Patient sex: F
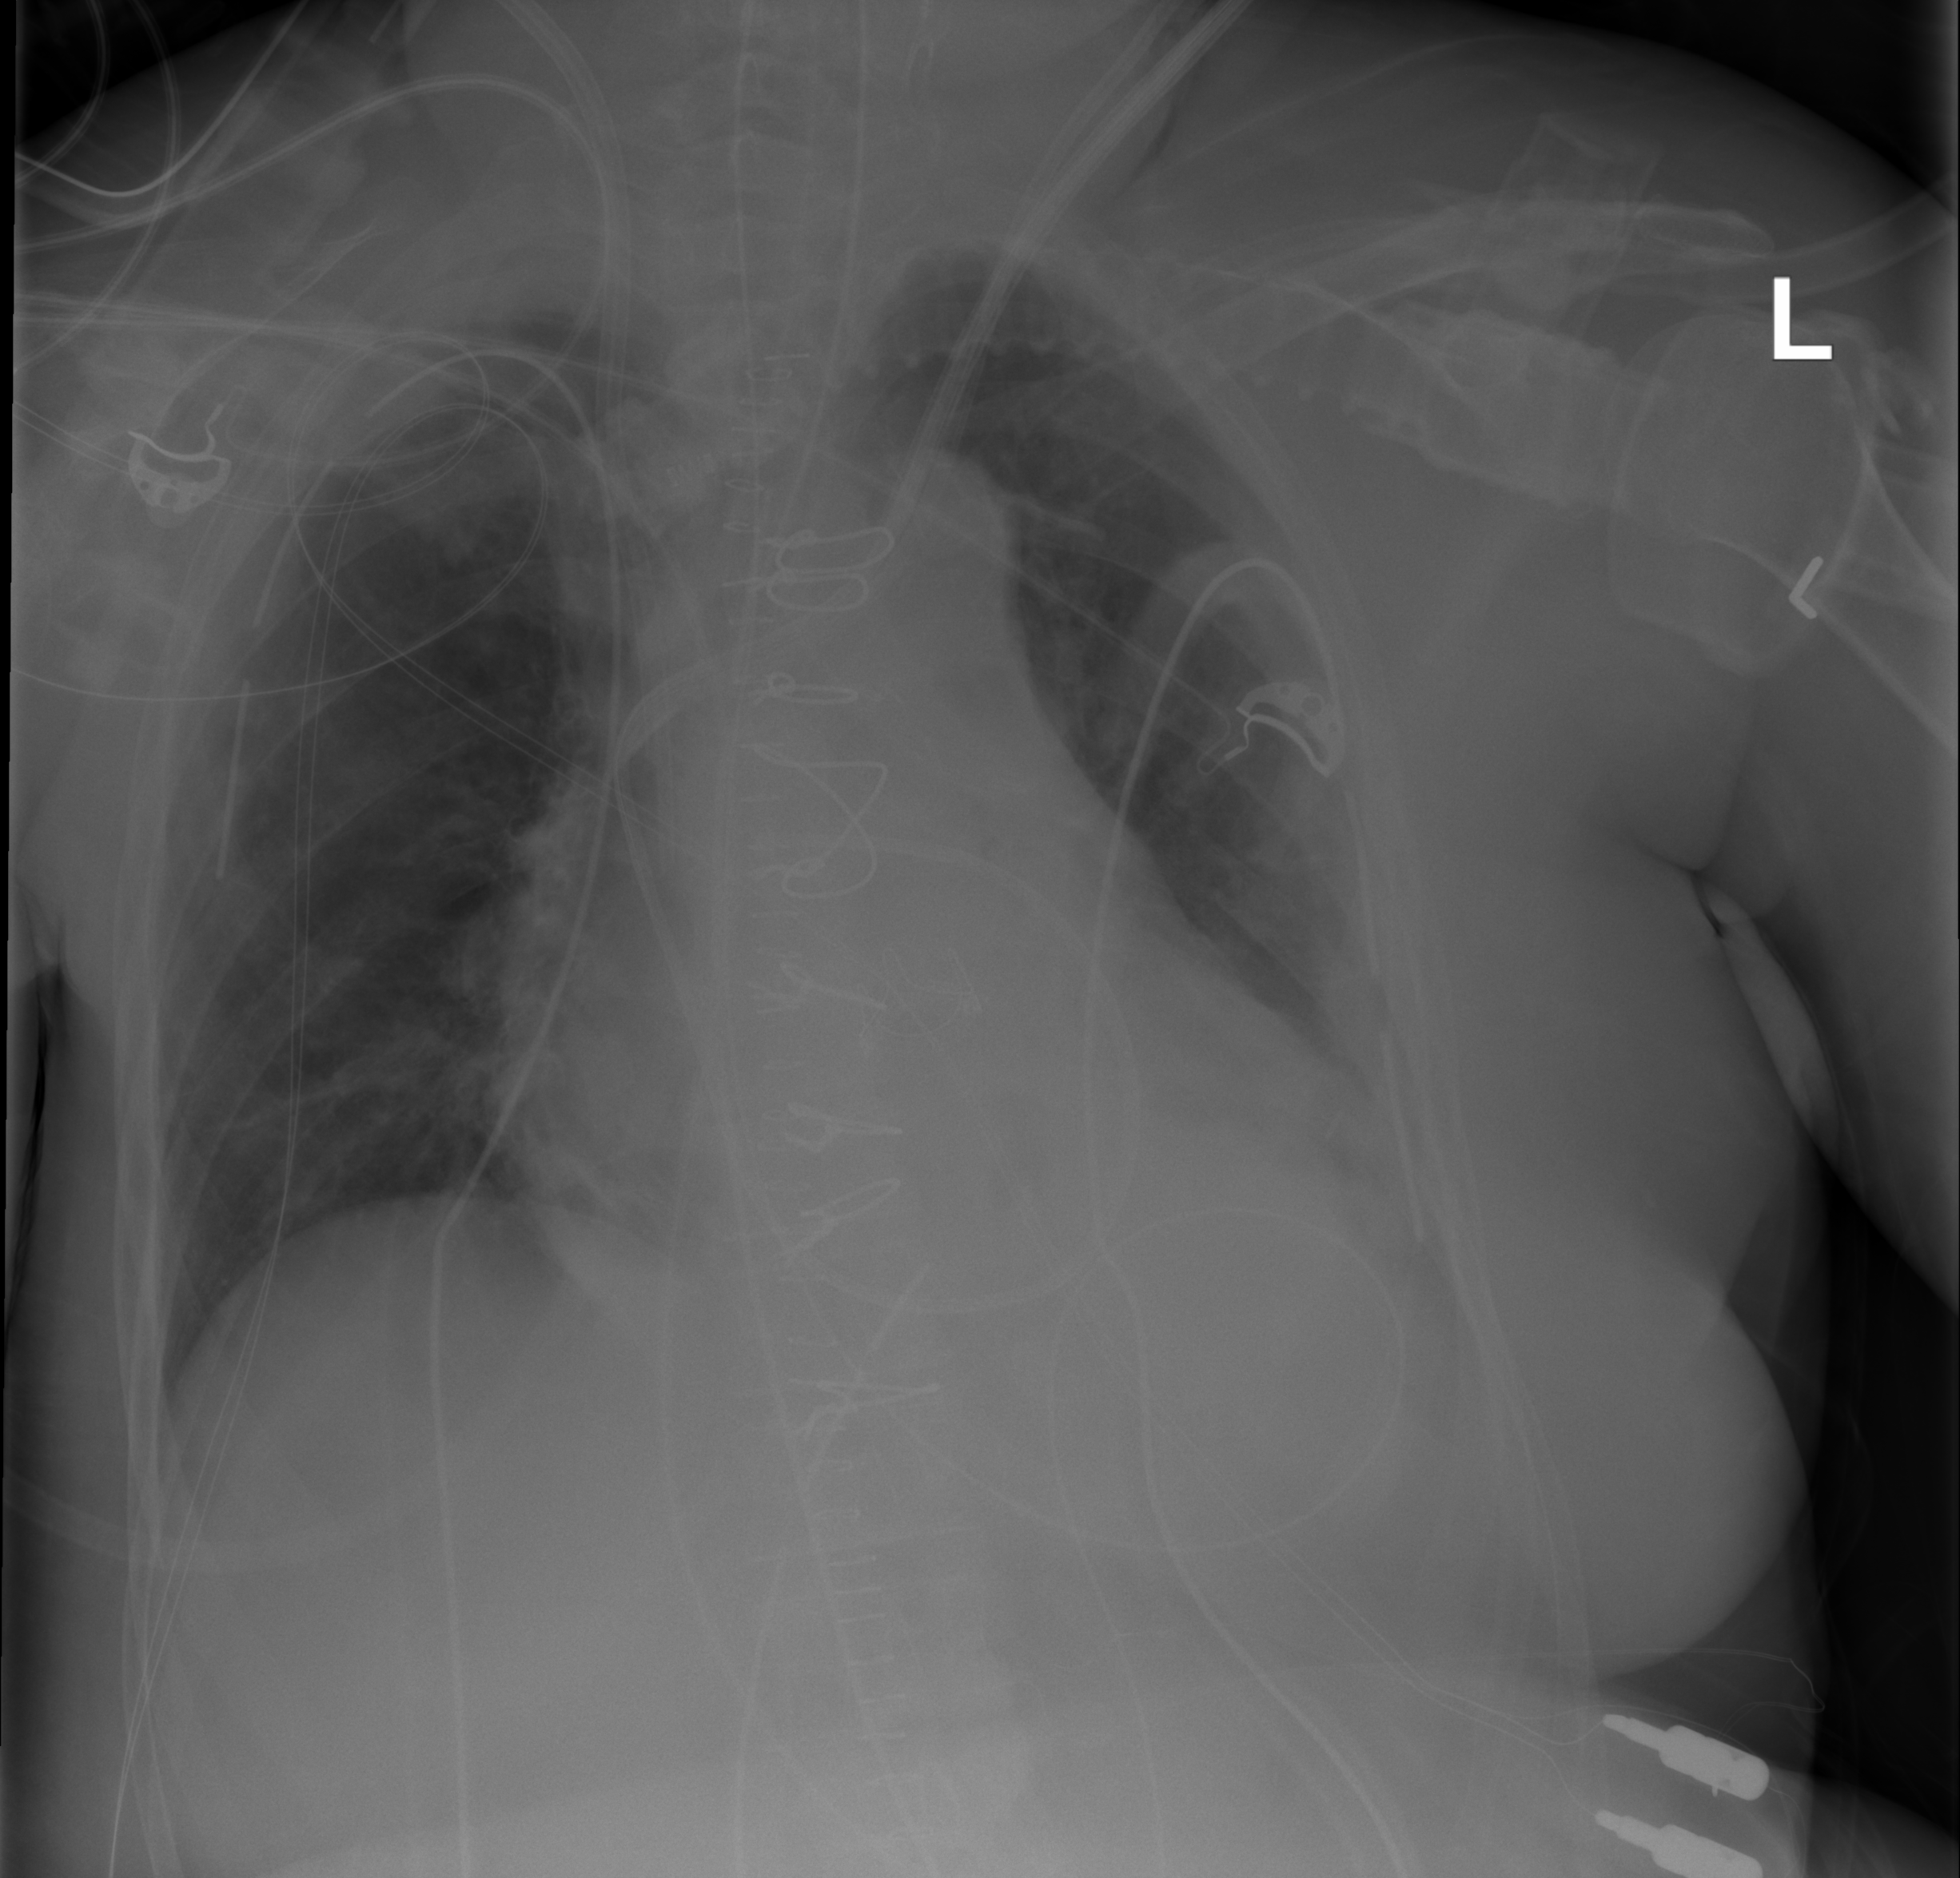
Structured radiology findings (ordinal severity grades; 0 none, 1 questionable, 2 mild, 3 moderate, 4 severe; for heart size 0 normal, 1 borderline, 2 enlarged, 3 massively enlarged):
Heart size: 2
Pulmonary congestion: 0
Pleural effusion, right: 0
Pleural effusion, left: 2
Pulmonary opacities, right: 0
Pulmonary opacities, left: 0
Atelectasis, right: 2
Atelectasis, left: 2